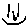
Label: smiley face